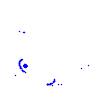
Particle: kaon